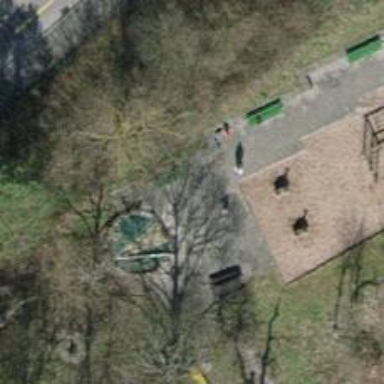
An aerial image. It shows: Bench for seating.